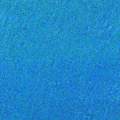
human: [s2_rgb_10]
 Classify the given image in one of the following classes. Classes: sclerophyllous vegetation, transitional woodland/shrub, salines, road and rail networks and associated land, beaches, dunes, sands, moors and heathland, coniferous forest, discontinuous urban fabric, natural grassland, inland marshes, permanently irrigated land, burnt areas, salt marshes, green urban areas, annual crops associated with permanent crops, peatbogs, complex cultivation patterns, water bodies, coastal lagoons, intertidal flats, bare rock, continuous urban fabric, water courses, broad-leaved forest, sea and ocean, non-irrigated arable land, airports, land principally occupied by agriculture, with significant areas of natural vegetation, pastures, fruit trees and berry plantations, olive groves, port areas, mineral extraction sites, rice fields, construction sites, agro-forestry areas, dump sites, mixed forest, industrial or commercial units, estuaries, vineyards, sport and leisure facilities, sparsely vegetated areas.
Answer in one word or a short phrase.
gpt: sea and ocean